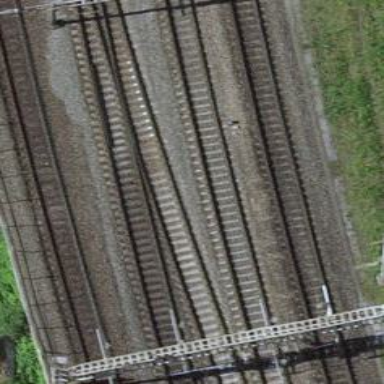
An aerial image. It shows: Single-track electrified railway with contact line.